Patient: sex M, age 42
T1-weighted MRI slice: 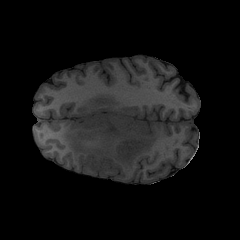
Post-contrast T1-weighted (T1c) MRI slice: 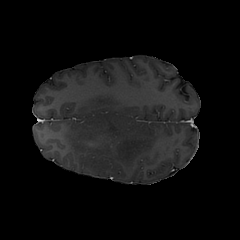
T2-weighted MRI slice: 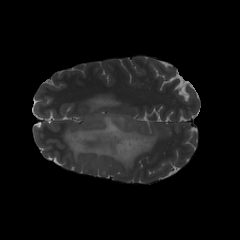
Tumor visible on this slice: yes
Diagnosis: Astrocytoma, IDH-mutant
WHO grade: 3